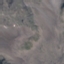
Land use / land cover class: HerbaceousVegetation